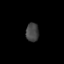
Tissue: prostate
Cell type: T cells
Senescence score: 0.3606
Nuclear area (px): 236
Mean DAPI intensity: 67.013